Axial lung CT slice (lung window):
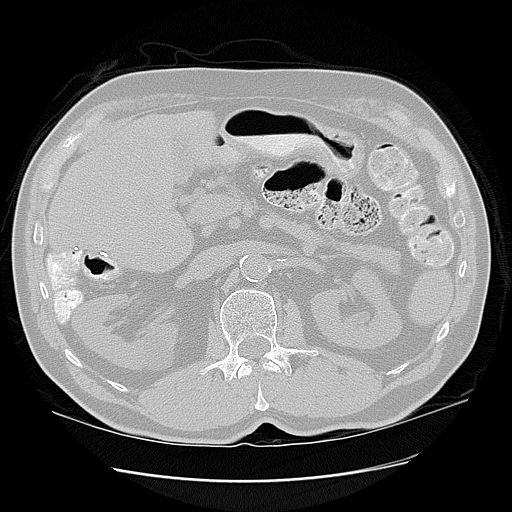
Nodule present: no